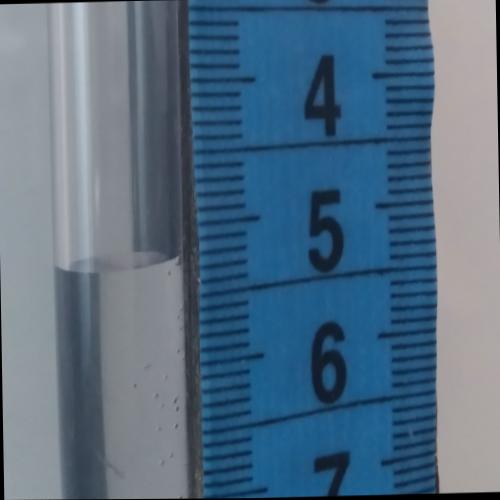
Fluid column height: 5.2 cm